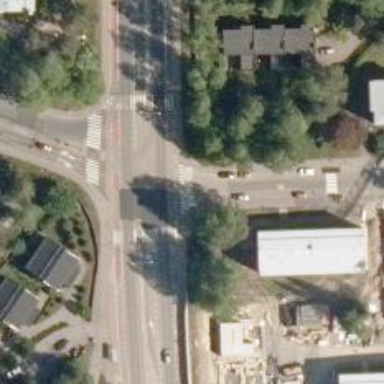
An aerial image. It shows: Road with "give way" sign.